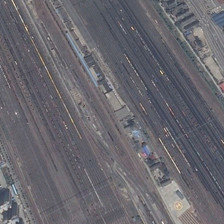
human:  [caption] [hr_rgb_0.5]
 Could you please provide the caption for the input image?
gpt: many high-speed railway .

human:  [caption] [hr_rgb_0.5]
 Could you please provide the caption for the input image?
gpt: several buildings are near a railway station .

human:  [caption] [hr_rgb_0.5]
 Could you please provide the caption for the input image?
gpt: several buildings are near a railway station .

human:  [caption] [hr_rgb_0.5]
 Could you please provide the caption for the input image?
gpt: many high-speed railway .

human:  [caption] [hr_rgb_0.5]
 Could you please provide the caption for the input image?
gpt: many high-speed railway .